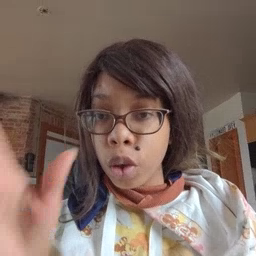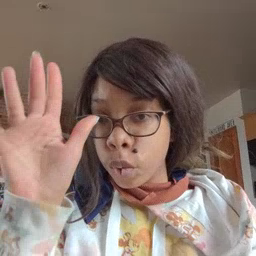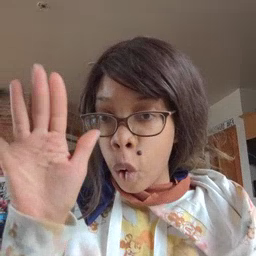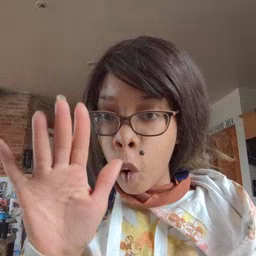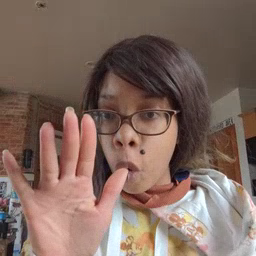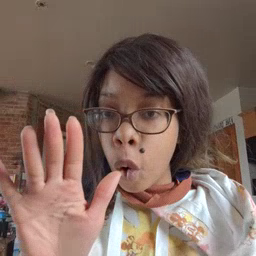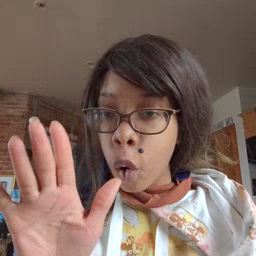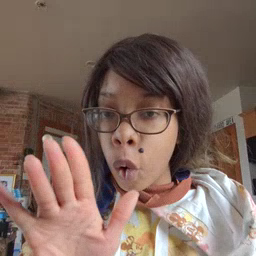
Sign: snow